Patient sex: M
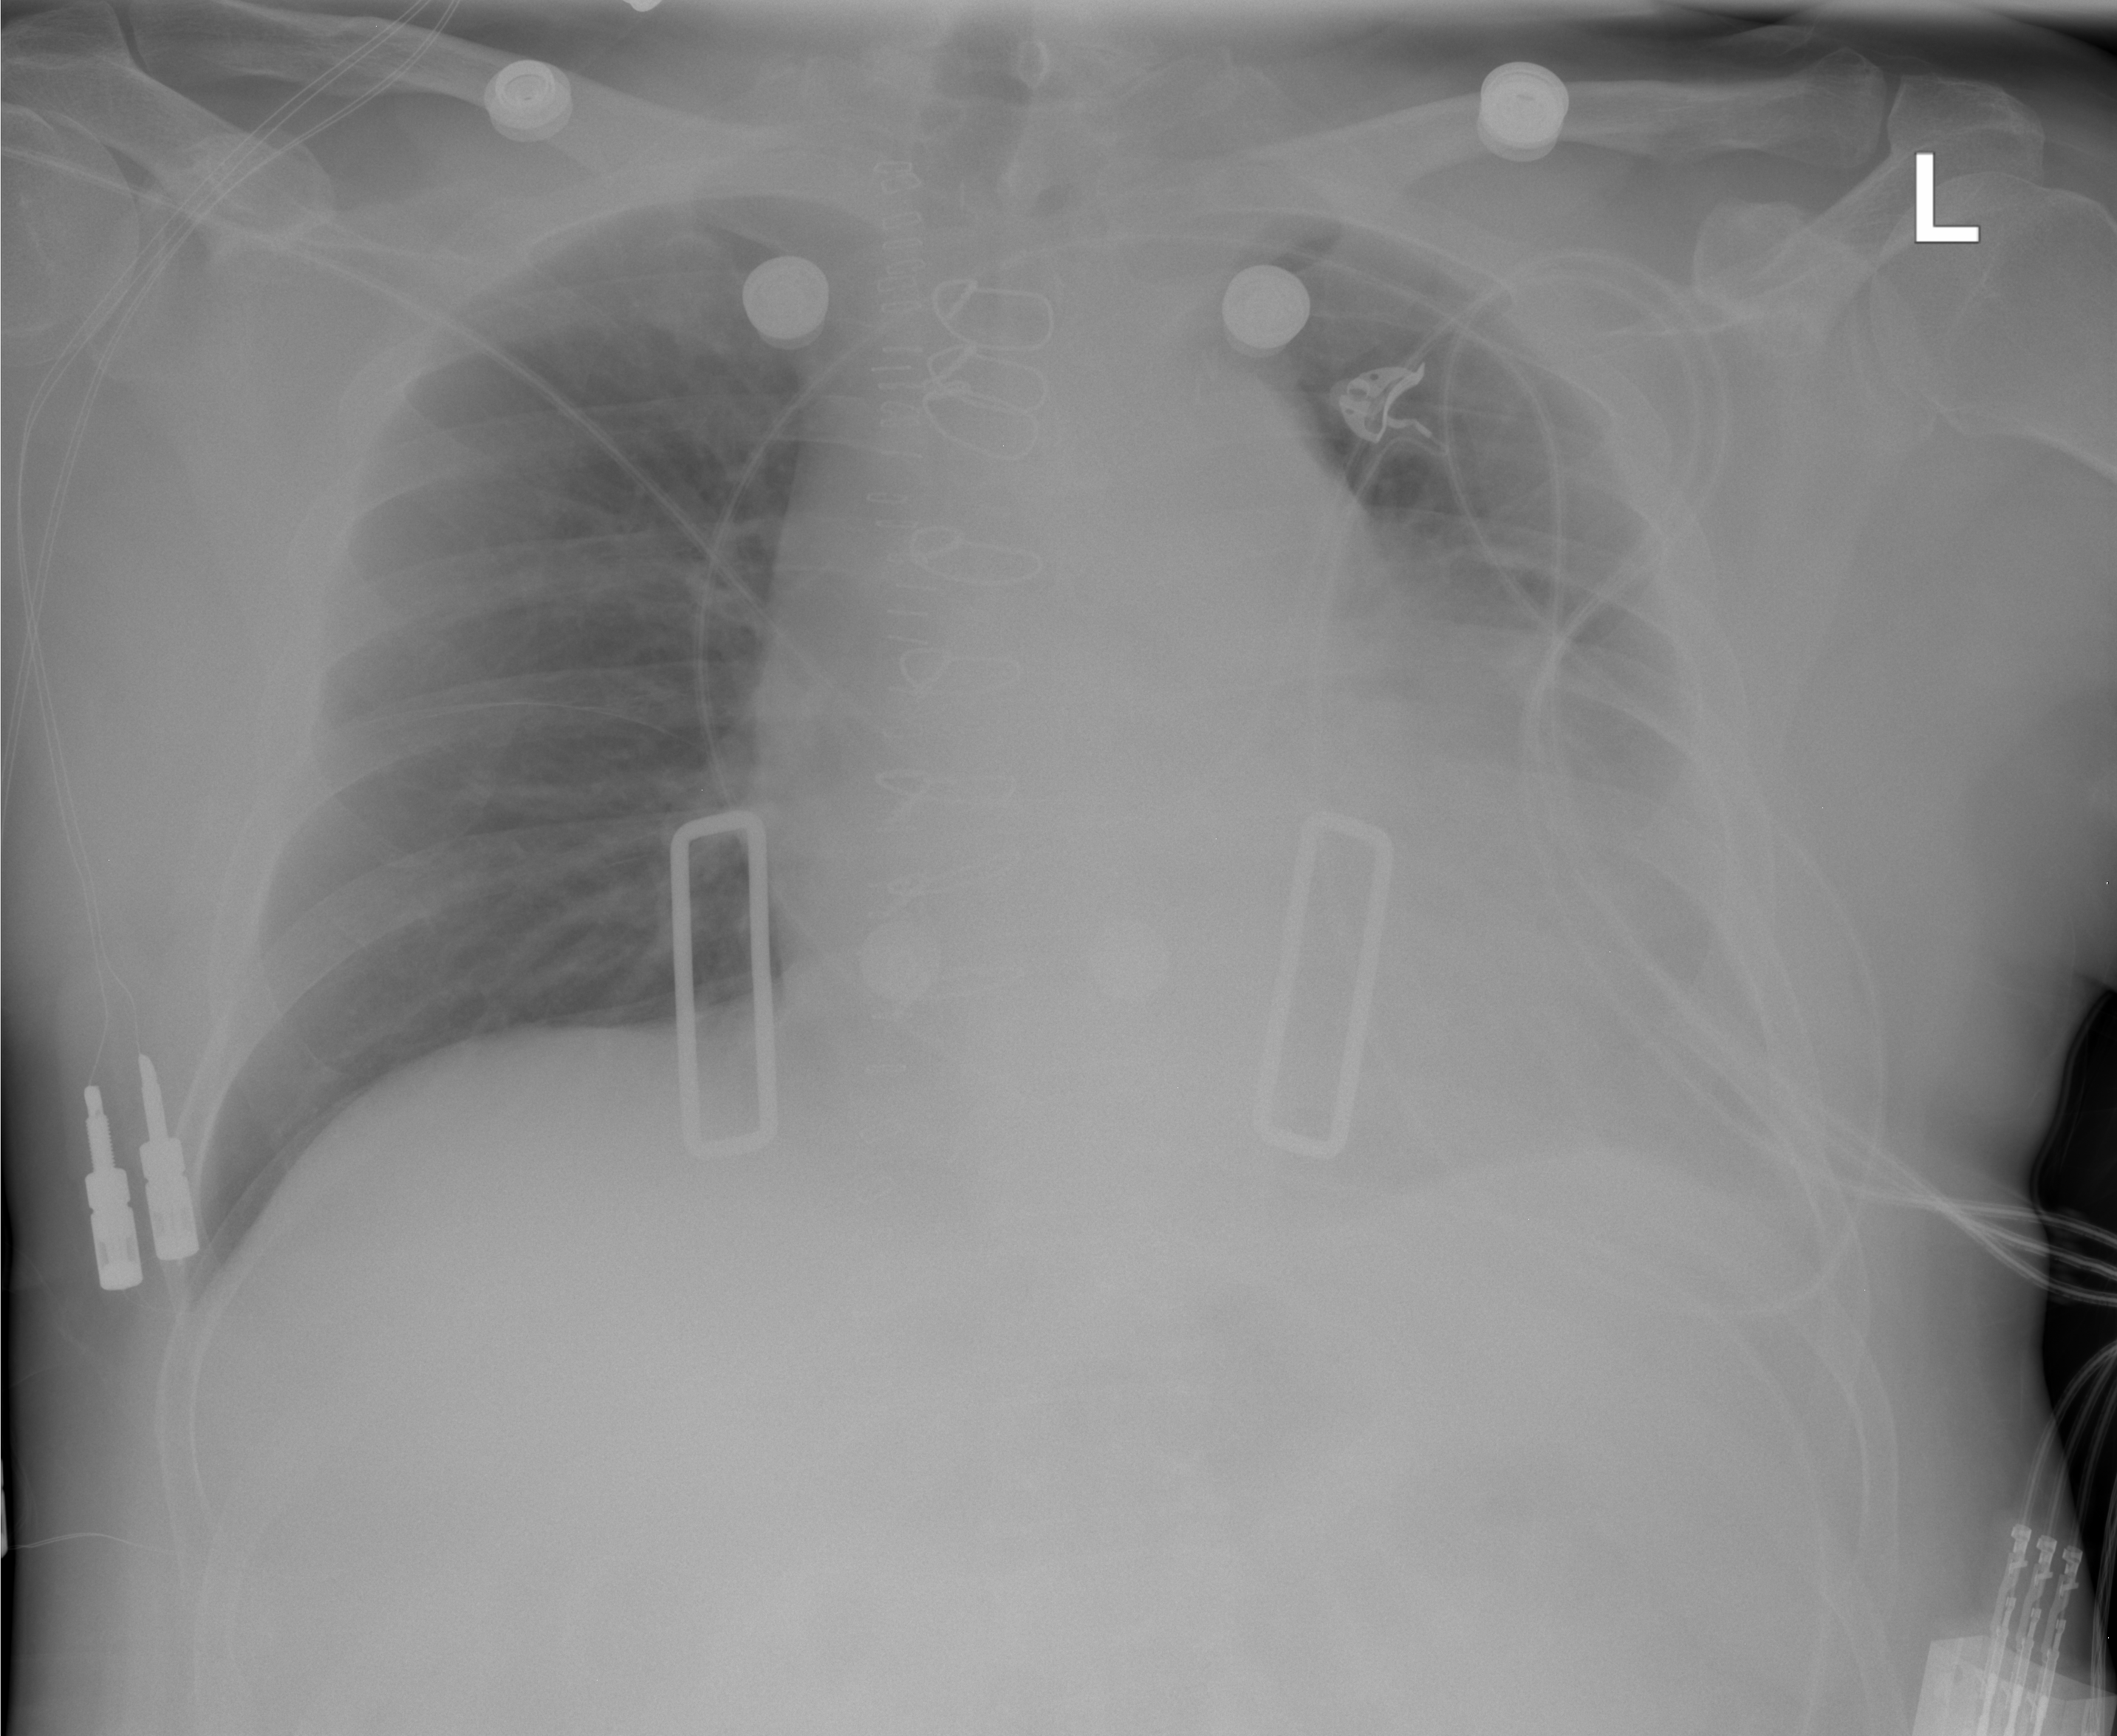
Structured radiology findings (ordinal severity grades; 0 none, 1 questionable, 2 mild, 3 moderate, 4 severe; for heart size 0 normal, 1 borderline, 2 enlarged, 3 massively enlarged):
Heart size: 3
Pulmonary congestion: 0
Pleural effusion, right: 0
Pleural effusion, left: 2
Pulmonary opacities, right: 0
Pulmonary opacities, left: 0
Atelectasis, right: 0
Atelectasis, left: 2